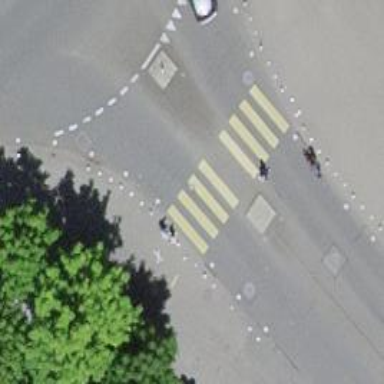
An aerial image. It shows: Zebra crossing with pedestrian island.